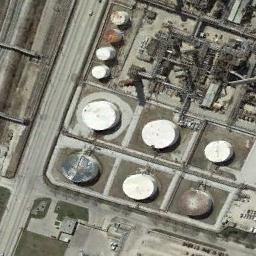
Label: storage tanks